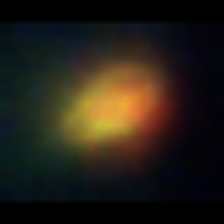
Taxon: NanoPlankton
Group: Other